Interaction volume radius: 5 \u00c5
Interaction volume height: 15 \u00c5
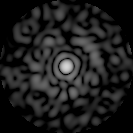
Disorder parameter: 0.8652